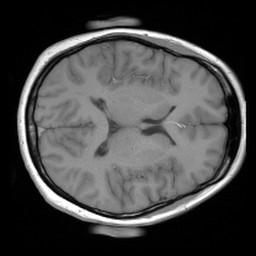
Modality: FLASH
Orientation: axial
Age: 32
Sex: female
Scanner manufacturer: siemens
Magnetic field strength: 3 T
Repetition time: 0.245 s
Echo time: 0.0026 s